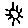
Label: sun